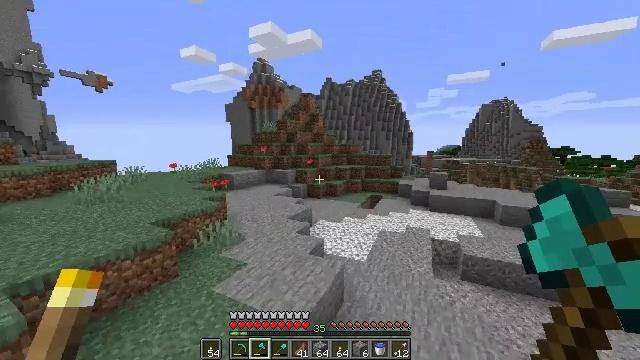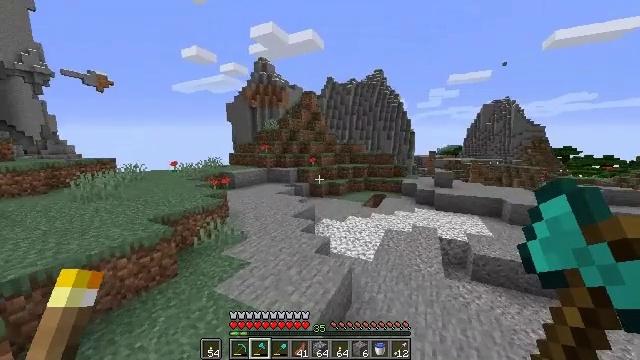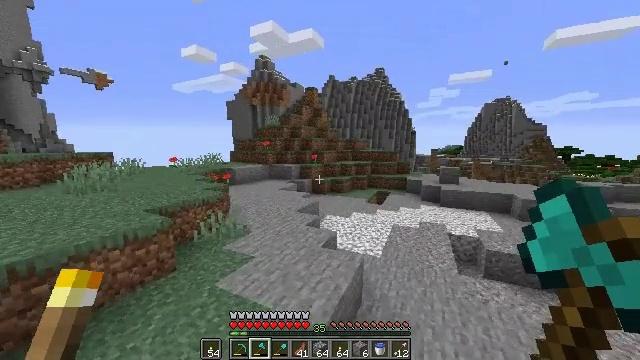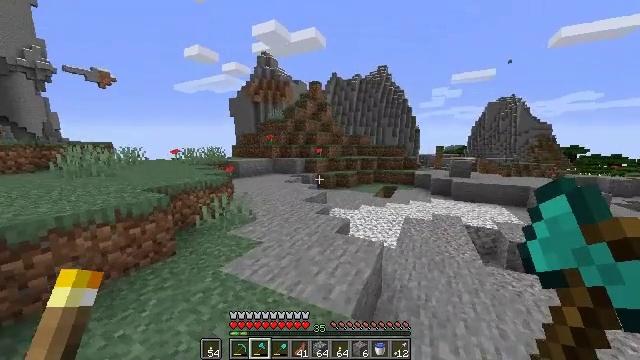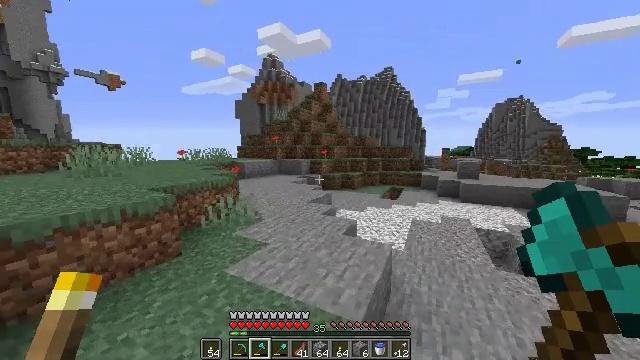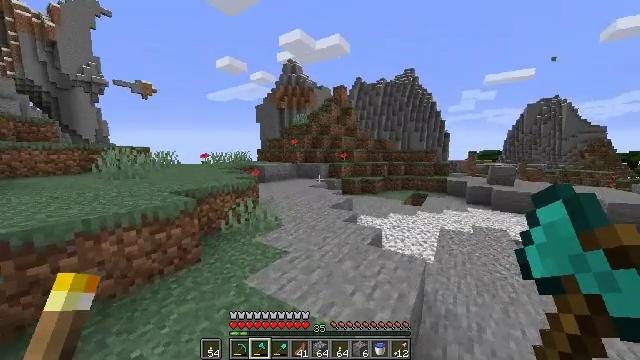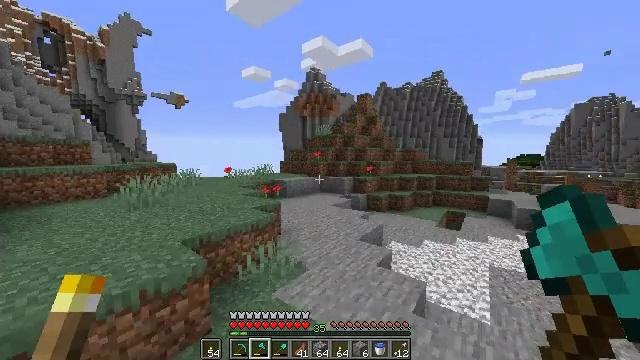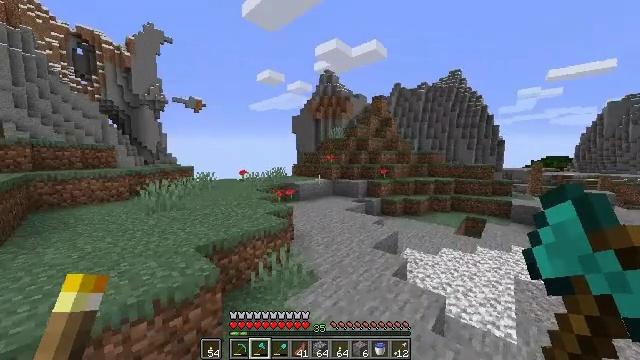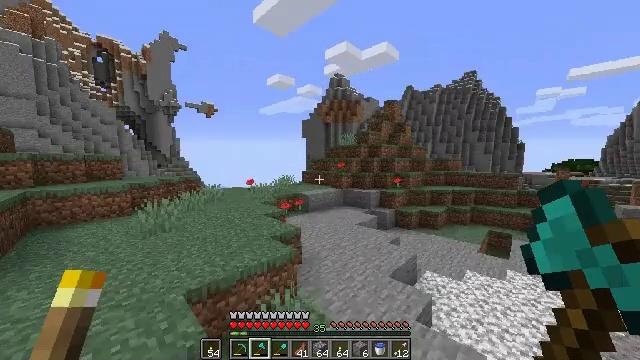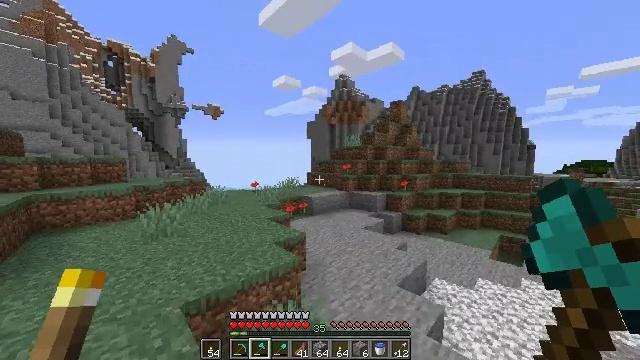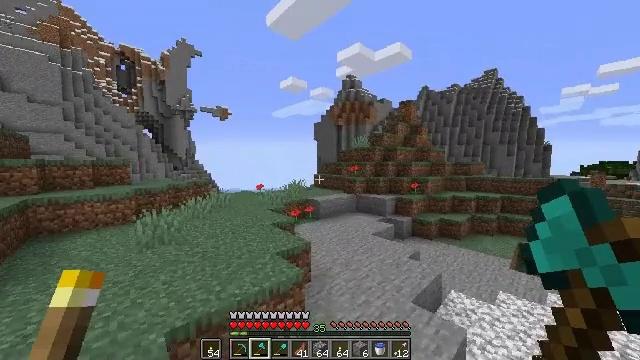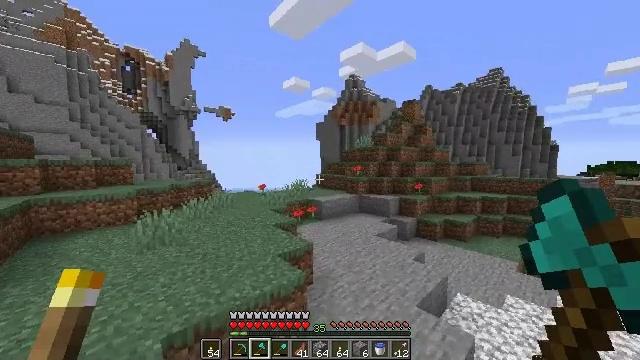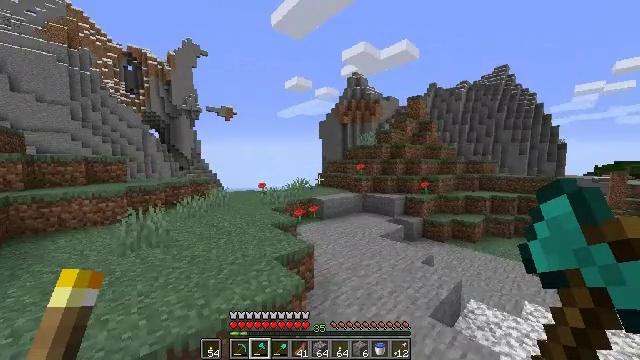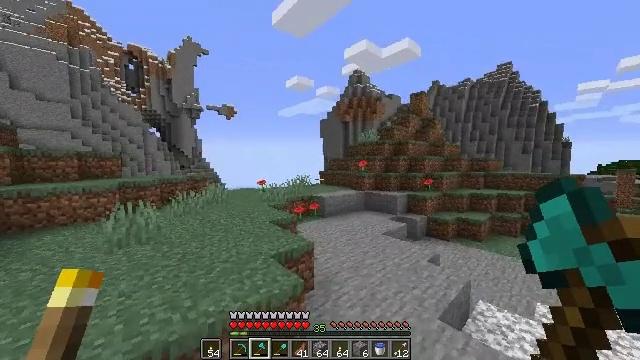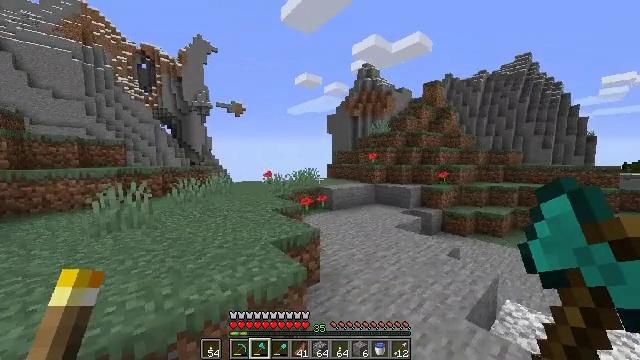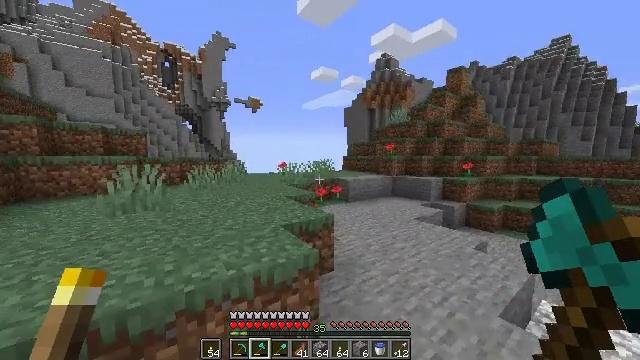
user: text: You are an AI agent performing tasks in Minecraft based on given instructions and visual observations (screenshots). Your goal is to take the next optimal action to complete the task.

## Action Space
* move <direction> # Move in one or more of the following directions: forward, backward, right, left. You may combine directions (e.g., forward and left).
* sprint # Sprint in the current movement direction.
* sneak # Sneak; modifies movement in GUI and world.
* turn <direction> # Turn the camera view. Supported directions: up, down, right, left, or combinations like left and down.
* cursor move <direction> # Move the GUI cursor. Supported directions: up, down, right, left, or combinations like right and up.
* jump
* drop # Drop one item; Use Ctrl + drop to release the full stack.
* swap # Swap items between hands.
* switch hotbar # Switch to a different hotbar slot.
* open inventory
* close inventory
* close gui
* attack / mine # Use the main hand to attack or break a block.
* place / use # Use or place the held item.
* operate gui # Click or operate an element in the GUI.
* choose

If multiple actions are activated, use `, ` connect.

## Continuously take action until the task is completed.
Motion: motion action
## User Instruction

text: Mine oak leaves.
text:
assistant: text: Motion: move forward and move left, sprint, jump
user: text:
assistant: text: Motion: move forward and move left, sprint, jump
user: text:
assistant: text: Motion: move forward and move left, sprint, jump
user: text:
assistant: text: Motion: move forward and move left, sprint, turn left, jump
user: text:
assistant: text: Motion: move forward, sprint, turn left and up, jump
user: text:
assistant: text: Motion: move forward, sprint, turn left and up, jump
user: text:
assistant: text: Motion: move forward, sprint, turn left, jump
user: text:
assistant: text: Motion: move forward, sprint, turn left, jump
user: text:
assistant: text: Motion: move forward, sprint, turn left, jump
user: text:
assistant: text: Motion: move forward, sprint, turn left, jump
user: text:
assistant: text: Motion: move forward, sprint, jump
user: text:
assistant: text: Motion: move forward, sprint, jump
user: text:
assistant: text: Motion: move forward, sprint, jump
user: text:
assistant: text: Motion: move forward, sprint, turn left, jump
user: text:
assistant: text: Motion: move forward, sprint, turn left and down, jump
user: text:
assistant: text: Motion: move forward, sprint, turn left, jump
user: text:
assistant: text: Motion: move forward, sprint, jump
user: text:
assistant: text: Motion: move forward, sprint, jump
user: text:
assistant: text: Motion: move forward, sprint, jump
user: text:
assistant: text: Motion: move forward, sprint, jump
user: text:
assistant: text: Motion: move forward, sprint, jump
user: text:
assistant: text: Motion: move forward, sprint, jump
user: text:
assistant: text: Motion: move forward, sprint, turn left, jump
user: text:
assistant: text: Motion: move forward, sprint, jump
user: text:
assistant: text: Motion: move forward, sprint, jump
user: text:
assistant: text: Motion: move forward, sprint, jump
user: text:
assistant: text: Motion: move forward, sprint, jump
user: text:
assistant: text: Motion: move forward, sprint, jump
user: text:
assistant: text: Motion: move forward, sprint, jump
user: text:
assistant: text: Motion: move forward, sprint, jump